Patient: sex M, age 38
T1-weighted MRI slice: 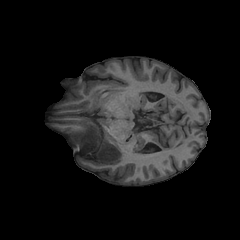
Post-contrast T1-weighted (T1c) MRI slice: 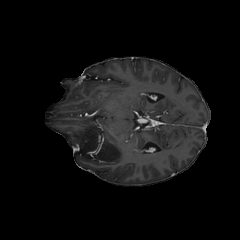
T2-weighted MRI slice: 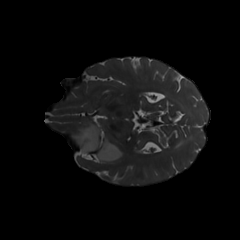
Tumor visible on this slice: yes
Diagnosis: Astrocytoma, IDH-mutant
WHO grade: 3